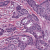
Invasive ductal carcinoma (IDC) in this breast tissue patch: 1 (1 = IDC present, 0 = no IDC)